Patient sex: F
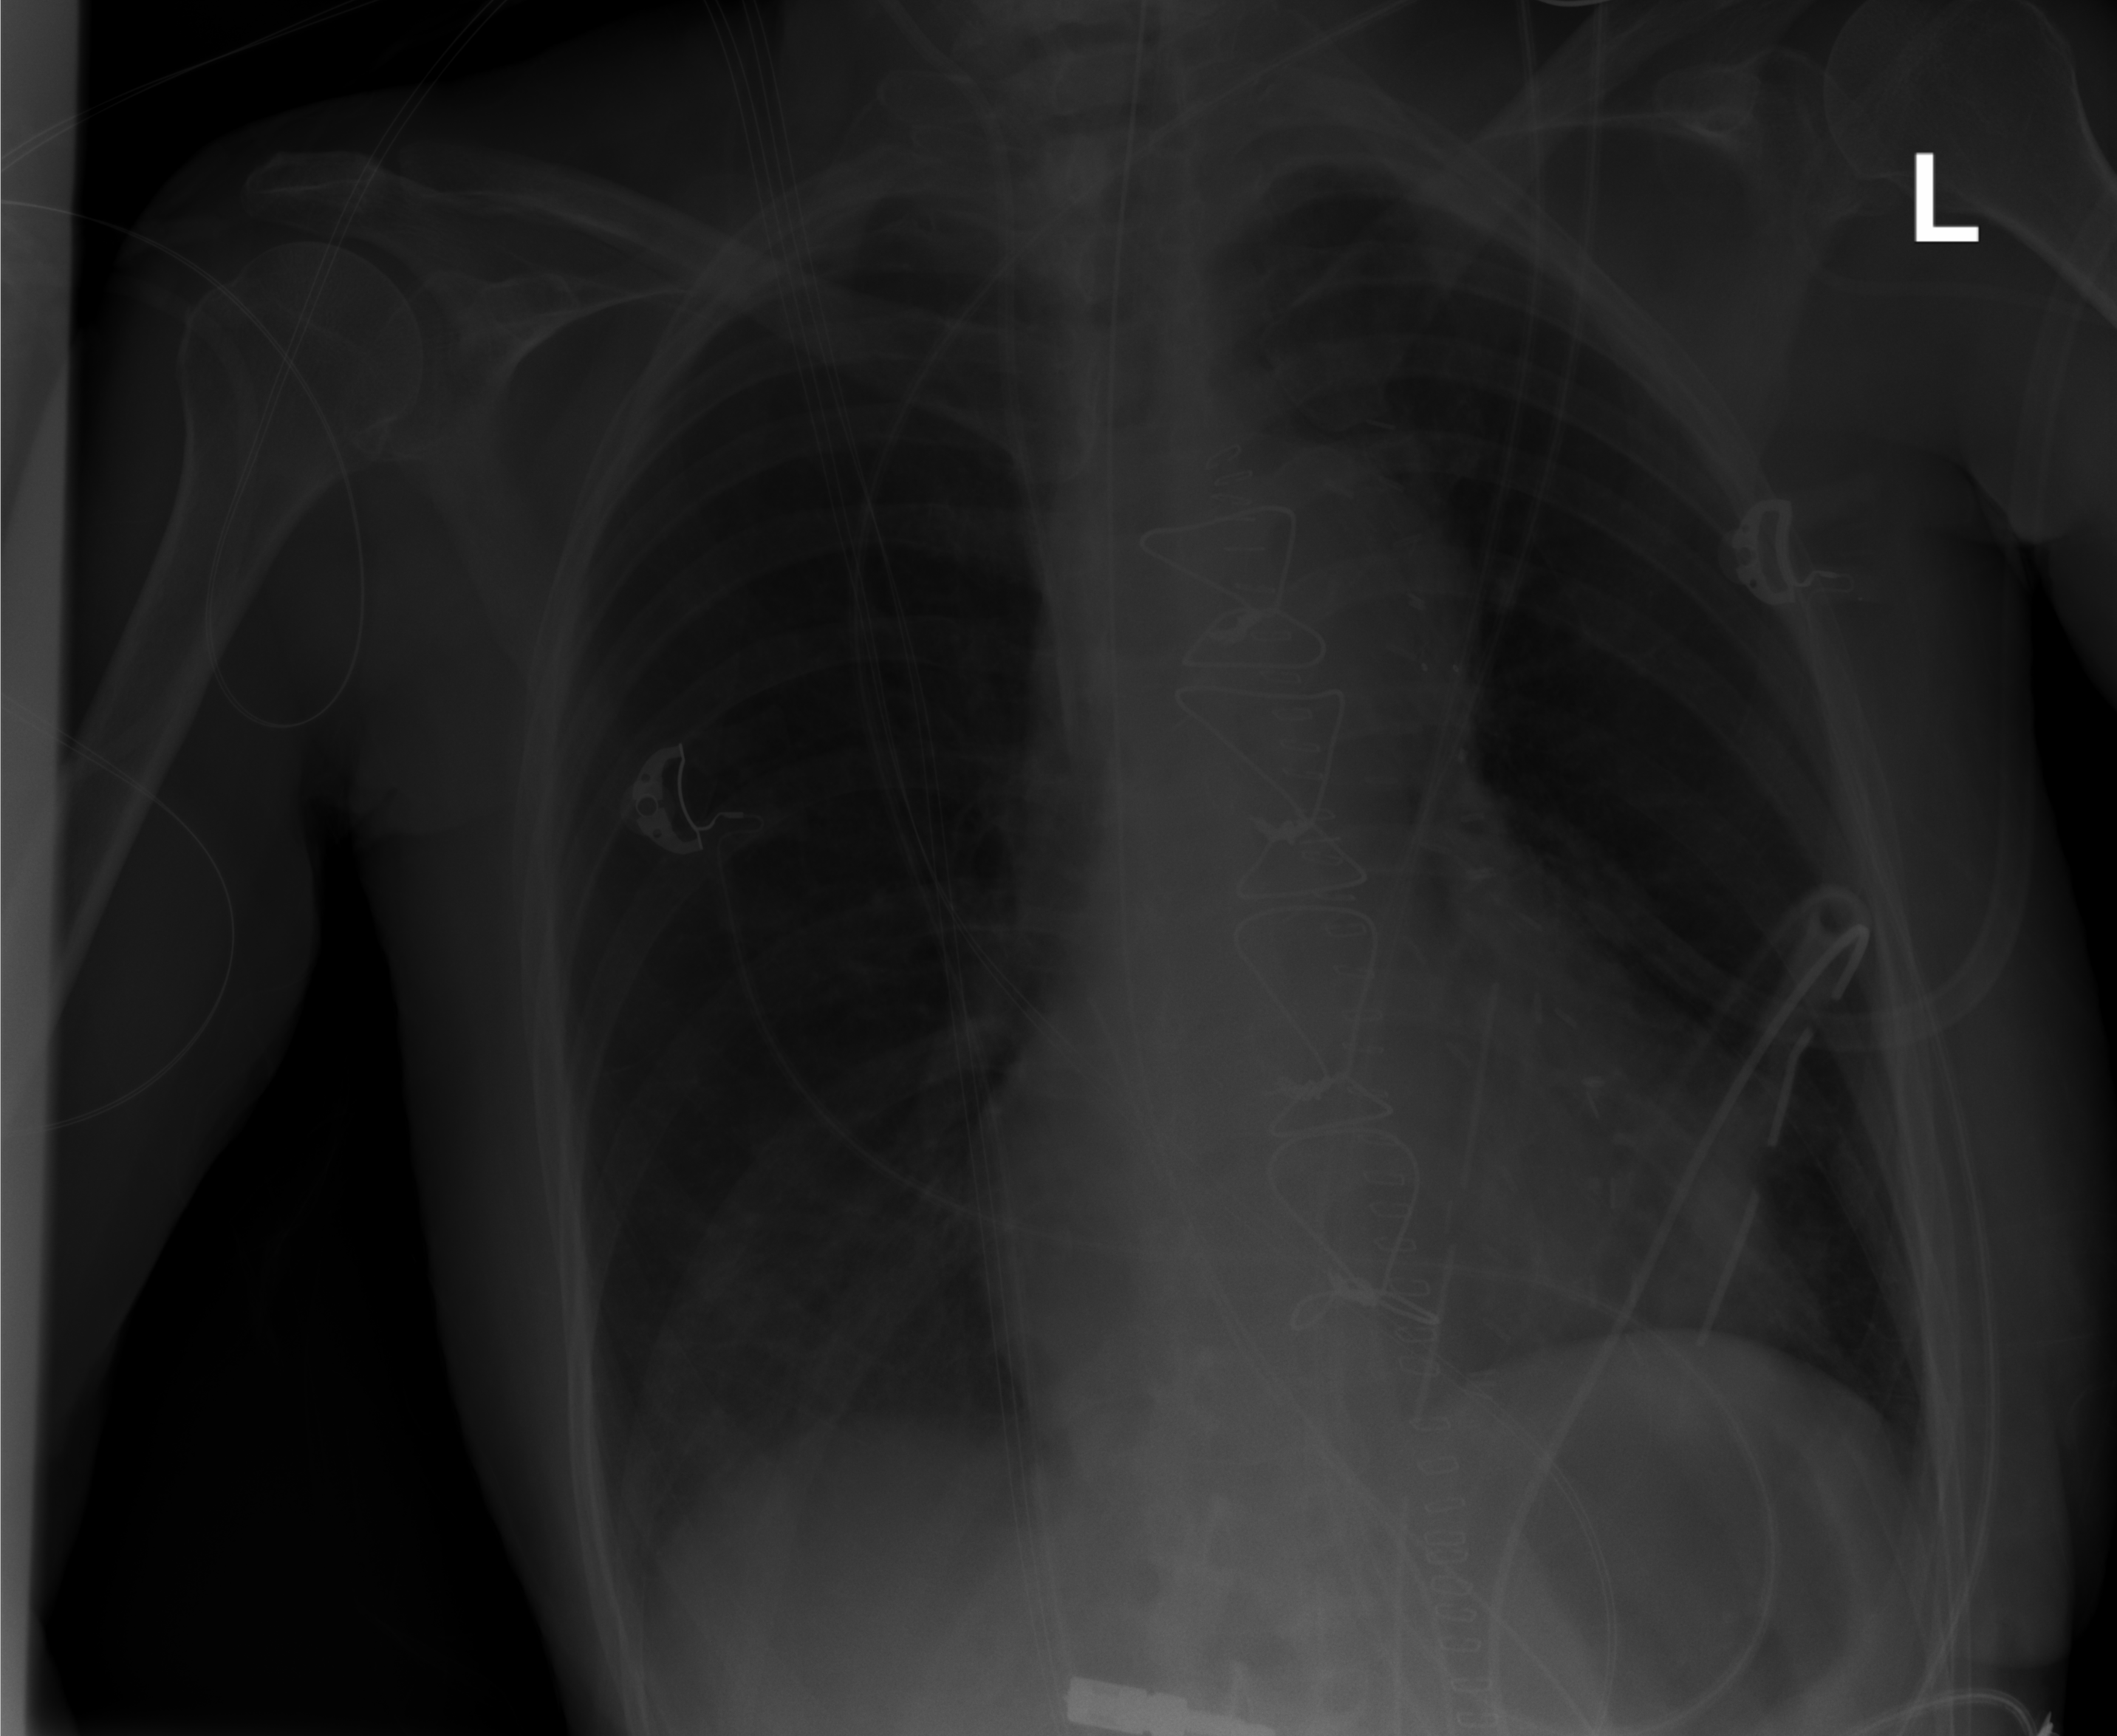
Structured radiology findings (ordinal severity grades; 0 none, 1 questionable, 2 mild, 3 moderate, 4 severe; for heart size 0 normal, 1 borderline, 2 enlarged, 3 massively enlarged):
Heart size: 0
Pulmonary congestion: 0
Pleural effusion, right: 1
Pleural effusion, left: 0
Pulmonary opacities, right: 0
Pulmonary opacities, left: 0
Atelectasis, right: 1
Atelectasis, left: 0